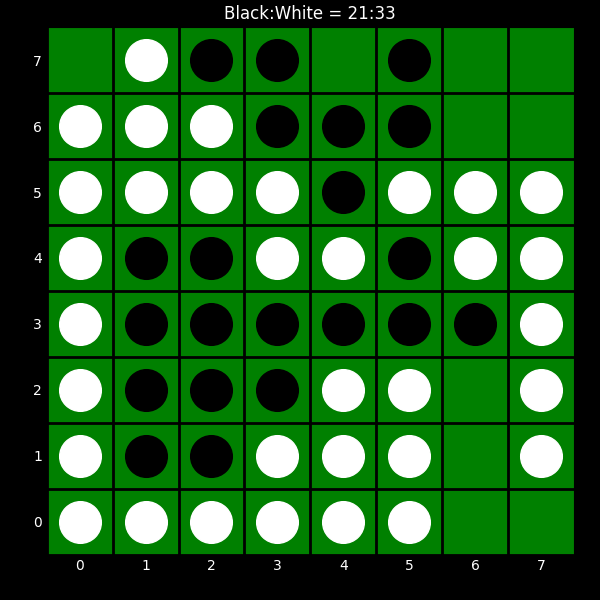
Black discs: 21
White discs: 33